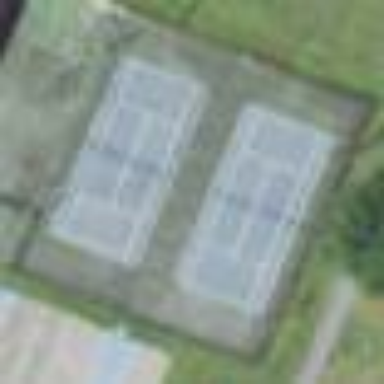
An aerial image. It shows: Tennis court in leisure pitch.